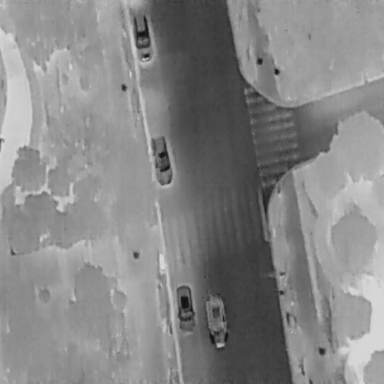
There are four Cars in the infrared image.